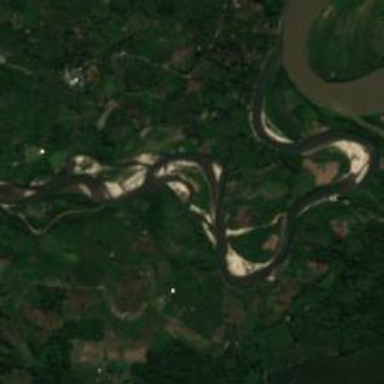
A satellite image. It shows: Beautiful view of river.